Question: I am working with 'ExtJS 4.2' and have two tree panels. I am also using 'treeviewdragdrop' to be able to drag some nodes from left tree to right.

You can see that 'AMAZONE' is the 'Service Alias' and as soon you change something in that textfield, there is a listener on 'blur' to update right tree's 'root text'. Since its AMAZON now, the root is also AMAZON. Then you can drag items from left to right like i have in the picture (Yhoo, dbTask).
This is when I get into trouble. When I go back and change the 'SERVICE ALIAS', it changes the name but nodes disappear since I have to reload the root node again in order to see the updated root text. Is there a way to maybe update the view, that actually updates whatever changed were made. This what I have now.
This is the code
'''
listners:
{
blur: function()
{
var root_node = right_tree.getRootNode();
root_node.data.text = new_alias_name;
right_tree.store.load(); // or reload()
}
}
'''
I know I can save dropped node into a variable and as soon as I reload the tree, I can assign those as children. But something tells me there should be simpler way. Thnaks ;)
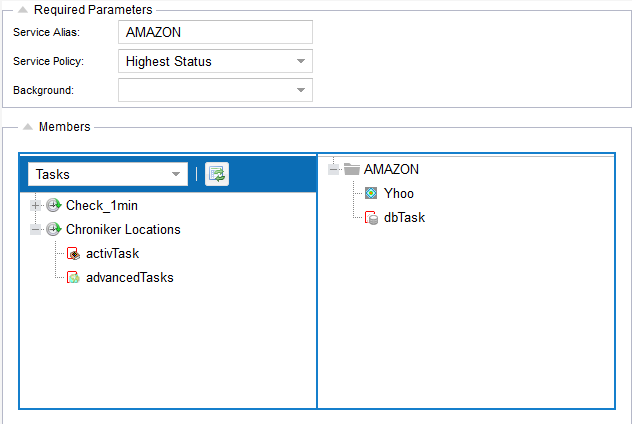
Answer: Use:
'root_node.set('text', new_alias_name');'
And remove the call to load.